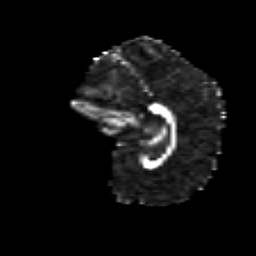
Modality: FA
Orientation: sagittal
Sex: male
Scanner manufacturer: siemens
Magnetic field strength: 3 T
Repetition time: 5 s
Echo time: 0.071 s